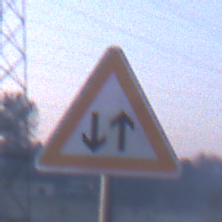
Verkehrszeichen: Gegenverkehr
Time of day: SunriseSunset
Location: Outdoor (Nature)
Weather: Clear
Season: NotSpecified
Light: Natural